Question: I am using asp.net 3.5 chart control and for showing message when there is no data present . I have used this method
'''
if (dsAllDepartment.Tables[0].Rows.Count == 0)
{
System.Web.UI.DataVisualization.Charting.TextAnnotation annotation =
new System.Web.UI.DataVisualization.Charting.TextAnnotation();
annotation.Text =ddldepartment.SelectedItem.Text+" vibhaag ke lie ddaattaa uplbdh nhiiN hai";
annotation.X = 5;
annotation.Y = 25;
annotation.Font = new System.Drawing.Font("Arial", 12);
annotation.ForeColor = System.Drawing.Color.Red;
chAllDepartmentAllActivity.Annotations.Add(annotation);
}
'''
its working but problem is when text too long its cross the chart instead of appearing in two lines ...

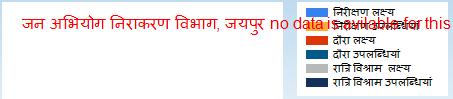
Answer: If you are OK with explicit line breaks in your text, try inserting '
' in "strategic" places. This way you will at least be able to control your manually written text.